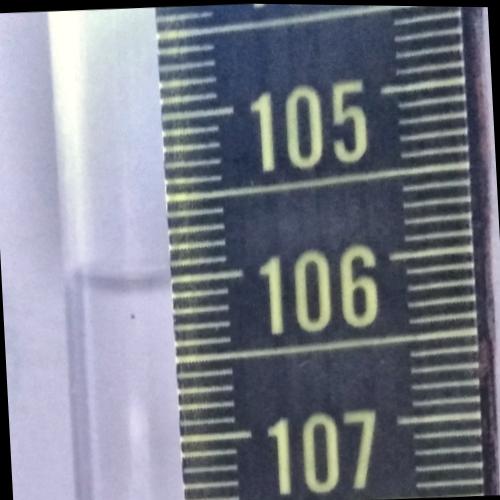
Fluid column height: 106.0 cm